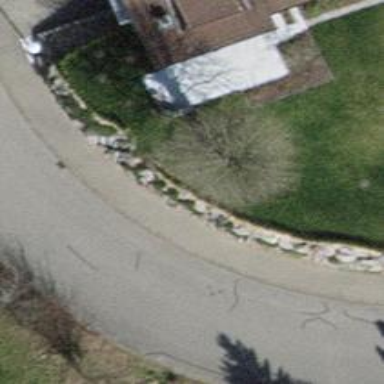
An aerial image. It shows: Hedge barrier.